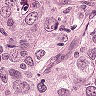
Metastatic tissue present: yes